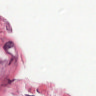
Metastatic tissue present: no